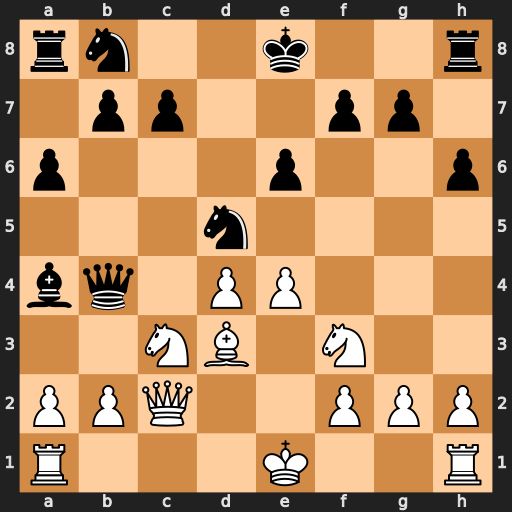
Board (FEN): rn2k2r/1pp2pp1/p3p2p/3n4/bq1PP3/2NB1N2/PPQ2PPP/R3K2R
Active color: w
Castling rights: KQkq
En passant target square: -
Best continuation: Qxa4+ Qxa4 Nxa4